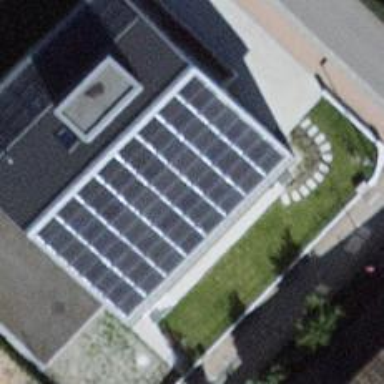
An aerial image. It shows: Small solar photovoltaic panel generator on the roof of building.